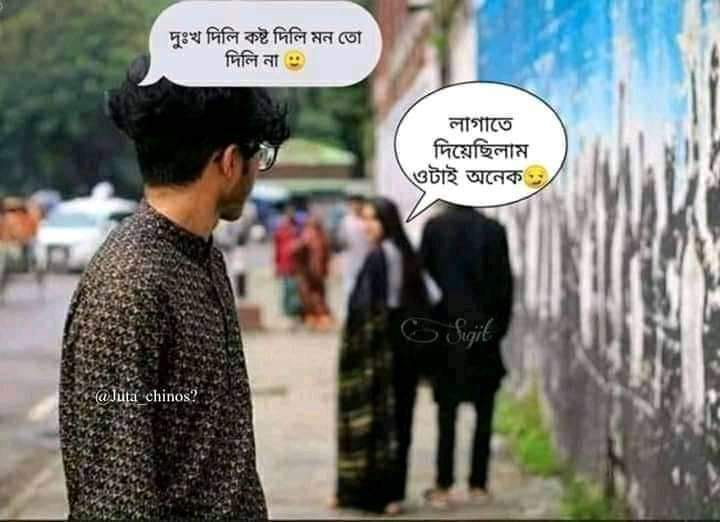
Text: দুঃখ দিলি কষ্ট দিলি মন তো দিলি না      লাগাতে দিয়েছিলাম ওটাই অনেক
Label: Hate
Hate category: Personal Offence
Targeted group: Individual